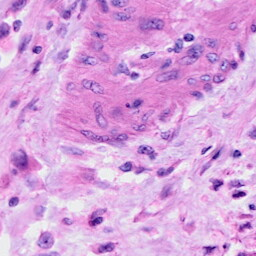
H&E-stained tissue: Cervix